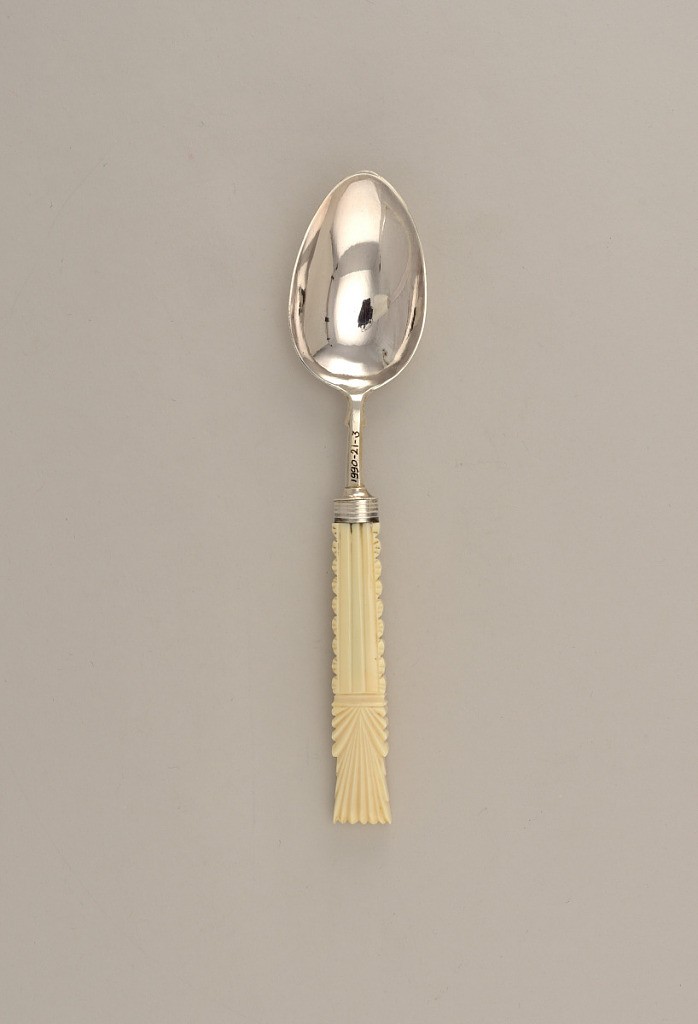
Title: Small Spoon with Fluted Ivory Handle
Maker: Joseph Willmore
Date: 1829
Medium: ivory, silver
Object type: spoon
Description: Oval shaped bowl, with shell shaped decoration on reverse side at join of bowl and neck. Baluster shaped neck, meeting banded ferrule at join of ivory handle. Rectangular, tapering, ivory handle. On both obverse and reverse, carved with central reeded panel, with perpendicular reeding on sides. Horizontal banded section breaking stem from terminal. terminating in tiered radiating diagonal reeding fanning out to corners of terminal.